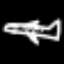
Label: airplane